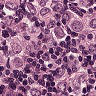
Metastatic tissue present: yes